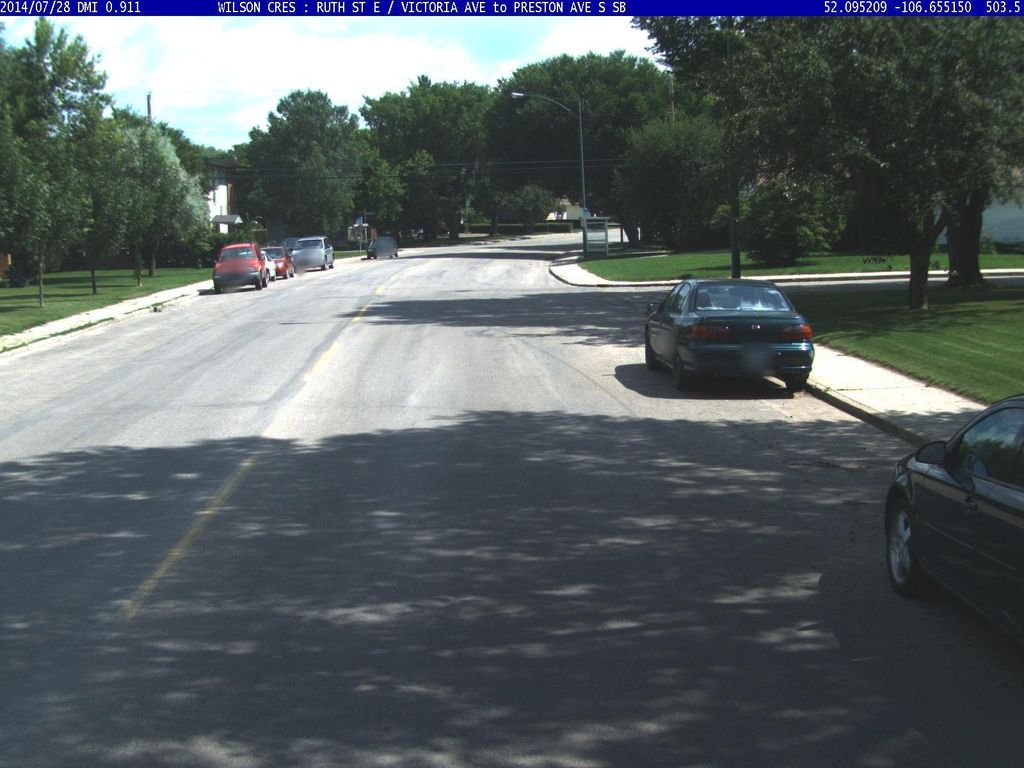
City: saskatoon